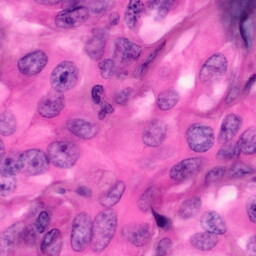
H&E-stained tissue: Pancreatic